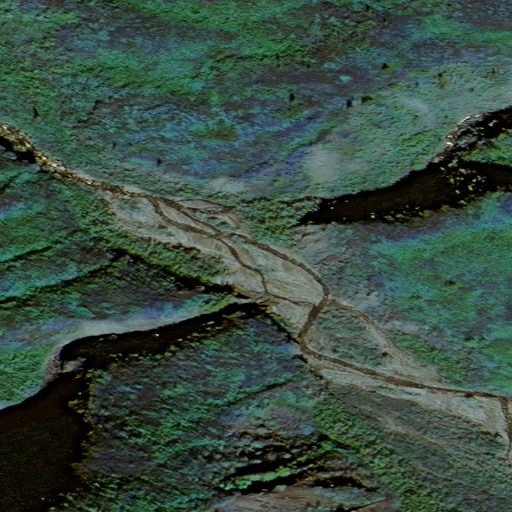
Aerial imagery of valley in Alaska named Pollard Gulch containing only unknown